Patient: sex M, age 43
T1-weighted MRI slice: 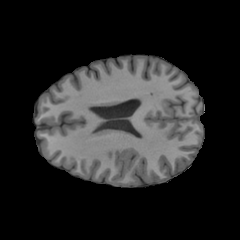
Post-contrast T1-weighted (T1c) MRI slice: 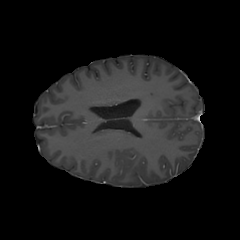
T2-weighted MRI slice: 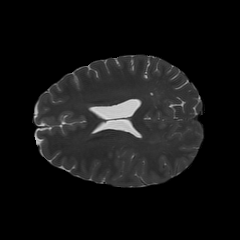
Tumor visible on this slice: no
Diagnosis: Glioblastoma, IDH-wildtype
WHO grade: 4